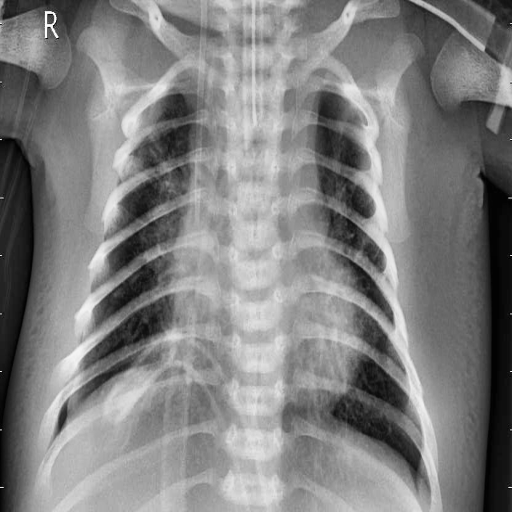
Finding: PNEUMONIA